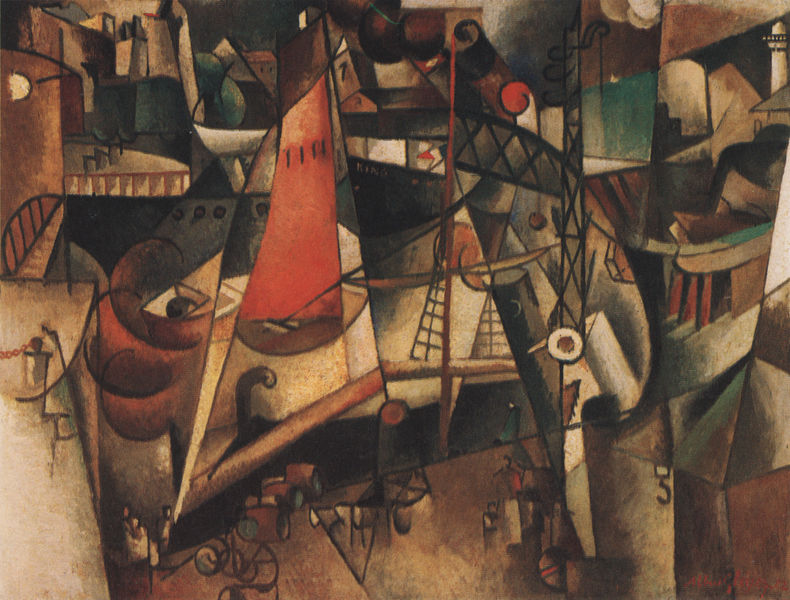
Titel: Il porto
Künstler: Albert Gleizes
Standort: Toronto
Institution: Art Gallery of Ontario
Schlagwörter: dunkel, gemälde, himmel, meer, nackt, schatten, weiß, dreieck, gelb, grün, kubismus, menschen, stadt, braun, hell, licht, mund, schwarz, säule, dach, gebäude, haus, rot, expressionismus, muster, dix, gesicht, bild, brücke, boden, auge, kreis, schiff, segel, mast, segelschiff, abstrakt, flächen, formen, markt, arbeiter, hafen, industrie, kai, leiter, luft, treppe, striche, taue, grossstadt, eisen, hacken, haken, linie, seil, technik, fahrrad, barz, fässer, matrosen, geometrie, quadrat, kandinsky, krahn, abstakt, leger